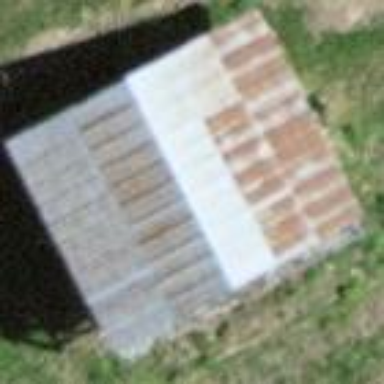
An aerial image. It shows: Rural barn.